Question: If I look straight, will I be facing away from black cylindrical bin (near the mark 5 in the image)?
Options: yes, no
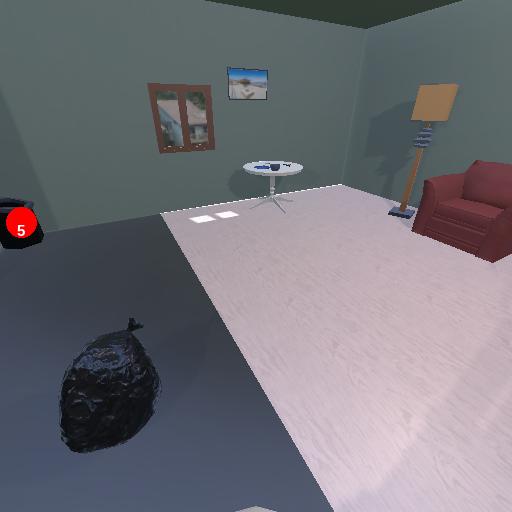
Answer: yes